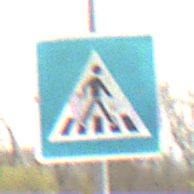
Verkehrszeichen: FussgaengerueberwegLinks
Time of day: MorningAfternoon
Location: Outdoor (Suburban)
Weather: Overcast
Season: NotSpecified
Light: Natural